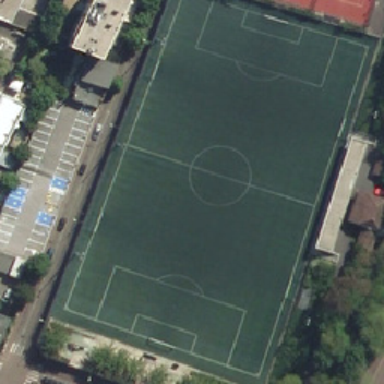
There are parking areas near some sports fields .